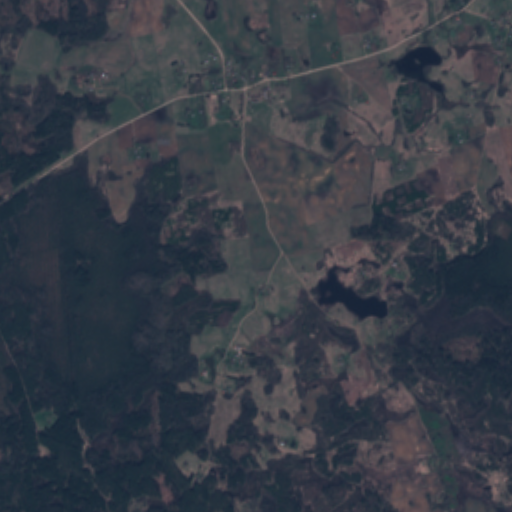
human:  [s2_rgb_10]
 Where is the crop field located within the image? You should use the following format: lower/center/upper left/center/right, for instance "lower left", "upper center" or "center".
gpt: The crop field is located in the lower center of the image.
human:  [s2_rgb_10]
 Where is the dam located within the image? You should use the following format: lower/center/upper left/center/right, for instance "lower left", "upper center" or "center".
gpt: The dam is located in the upper right of the image.
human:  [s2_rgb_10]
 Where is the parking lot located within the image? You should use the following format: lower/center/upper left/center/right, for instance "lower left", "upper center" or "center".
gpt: The parking lot is located in the center of the image.
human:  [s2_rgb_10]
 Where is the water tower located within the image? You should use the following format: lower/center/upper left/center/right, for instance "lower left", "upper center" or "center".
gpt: The water tower is located in the upper center of the image.
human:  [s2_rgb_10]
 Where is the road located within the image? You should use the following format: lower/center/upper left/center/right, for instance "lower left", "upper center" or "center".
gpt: There is no road in the image.